Field crop: tomato
Growth stage: 1
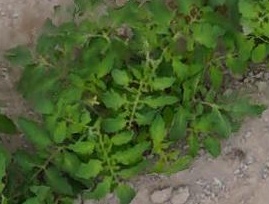
Species: tomato